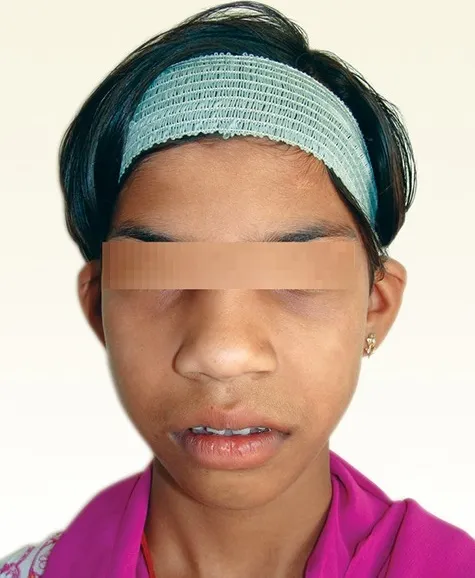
Preoperative photograph of the patient.
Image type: medical_photograph (other_medical_photograph)